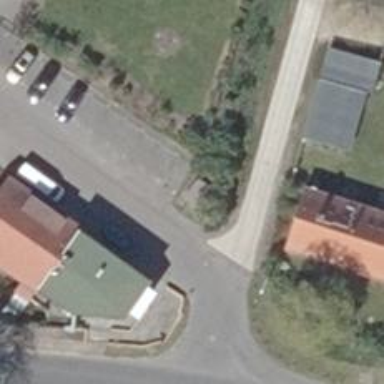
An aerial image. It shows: Service building housing minor distribution power substation.